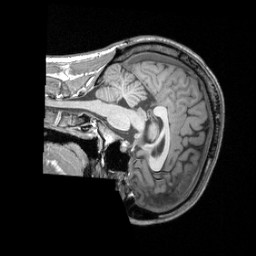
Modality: T1w
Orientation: sagittal
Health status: healthy
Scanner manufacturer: siemens
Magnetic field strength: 3 T
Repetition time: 2.3 s
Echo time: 0.00285 s